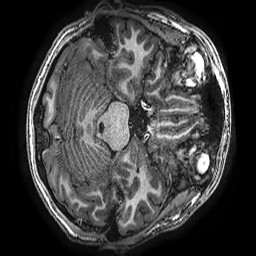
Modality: T1w
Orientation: axial
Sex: male
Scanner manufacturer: ge
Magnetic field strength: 3 T
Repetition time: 0.007644 s
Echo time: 0.003468 s